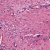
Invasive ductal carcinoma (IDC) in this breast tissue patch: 0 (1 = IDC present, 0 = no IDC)